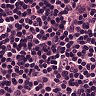
Metastatic tissue present: no